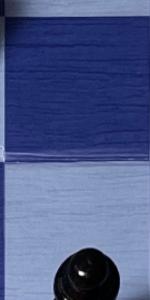
Label: Empty